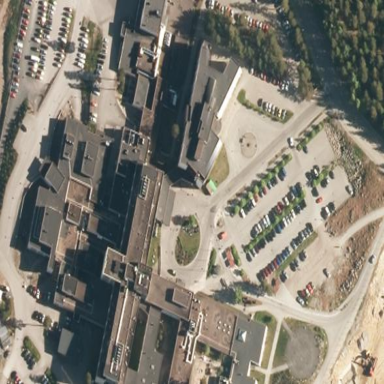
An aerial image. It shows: Hospital building.